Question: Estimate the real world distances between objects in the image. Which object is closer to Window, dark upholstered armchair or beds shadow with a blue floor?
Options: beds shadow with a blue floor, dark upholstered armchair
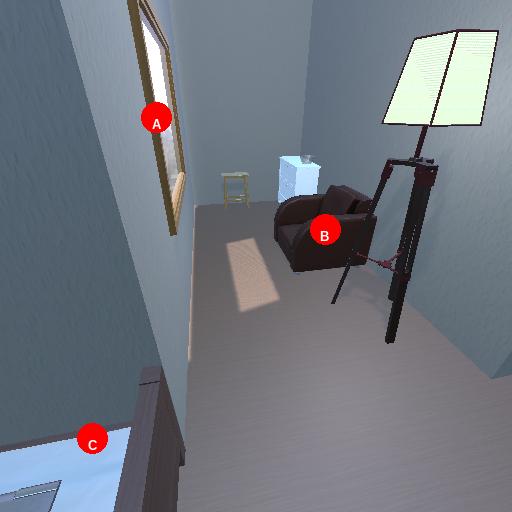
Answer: beds shadow with a blue floor